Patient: sex F, age 31
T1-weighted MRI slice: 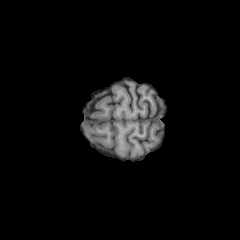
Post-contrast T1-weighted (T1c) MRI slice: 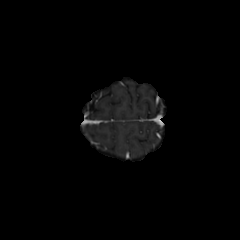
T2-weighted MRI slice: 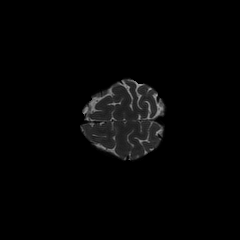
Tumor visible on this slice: no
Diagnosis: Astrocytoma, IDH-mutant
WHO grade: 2